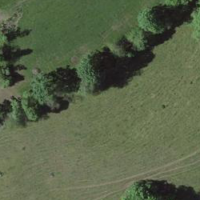
EUNIS habitat code: 52
Species observed at this site:
Primula veris
Orchis mascula